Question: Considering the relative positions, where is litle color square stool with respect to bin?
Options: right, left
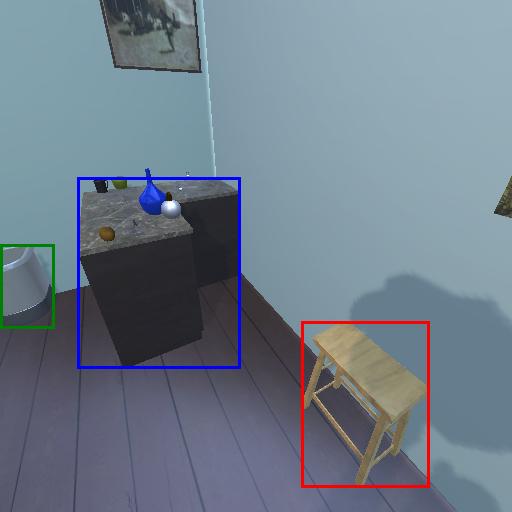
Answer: right